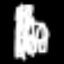
Label: chair